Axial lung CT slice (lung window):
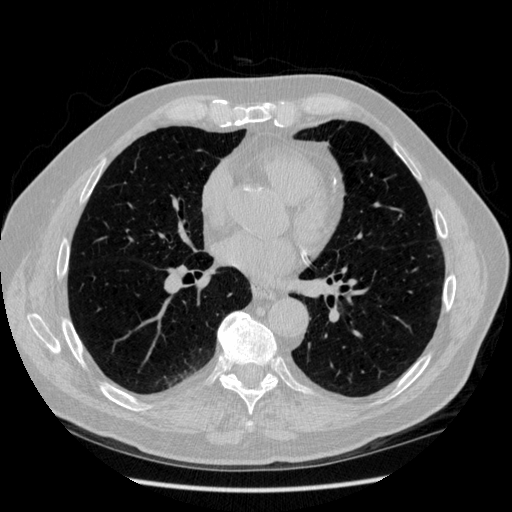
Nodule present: no